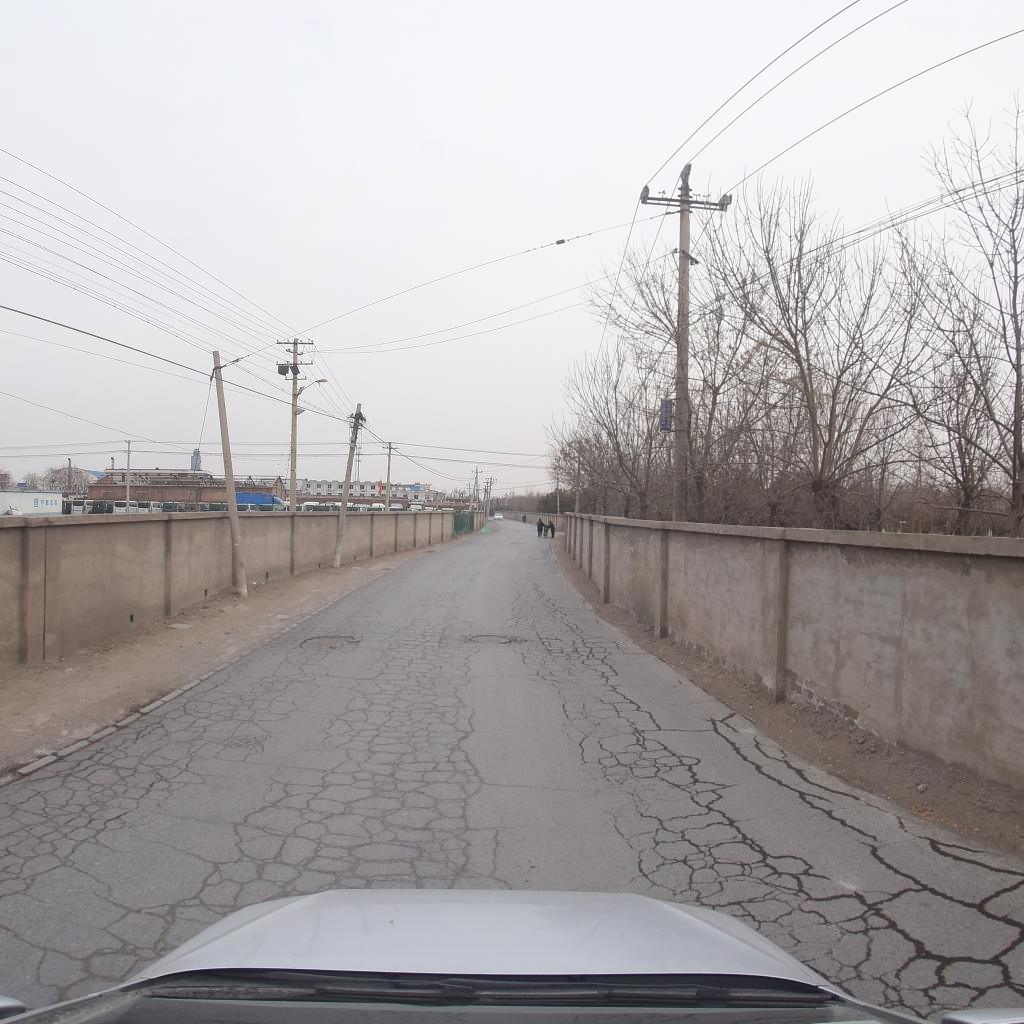
Region: Fengtai
Road damage annotations: pothole, manhole cover, alligator crack, alligator crack